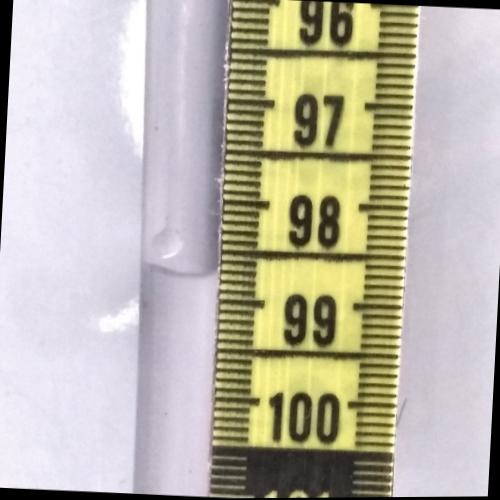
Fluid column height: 98.7 cm